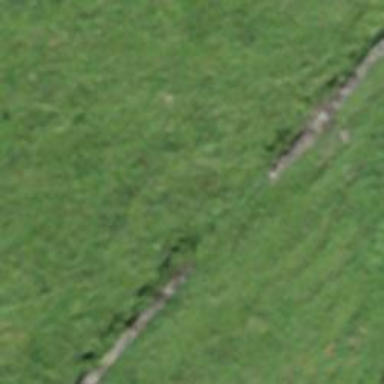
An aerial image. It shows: Dry stone wall barrier.